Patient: sex M, age 48
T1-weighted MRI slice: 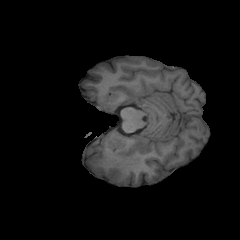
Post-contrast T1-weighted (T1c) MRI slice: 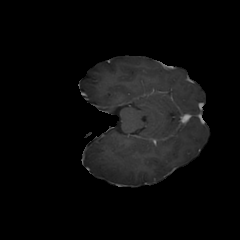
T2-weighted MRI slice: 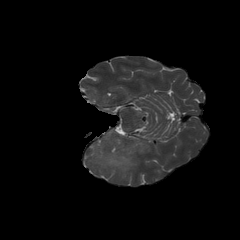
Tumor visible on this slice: yes
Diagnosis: Oligodendroglioma, IDH-mutant, 1p/19q-codeleted
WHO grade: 2